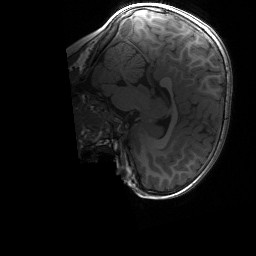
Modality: T1w
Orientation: sagittal
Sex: male
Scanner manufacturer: siemens
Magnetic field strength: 3 T
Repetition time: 1.9 s
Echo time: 0.00243 s